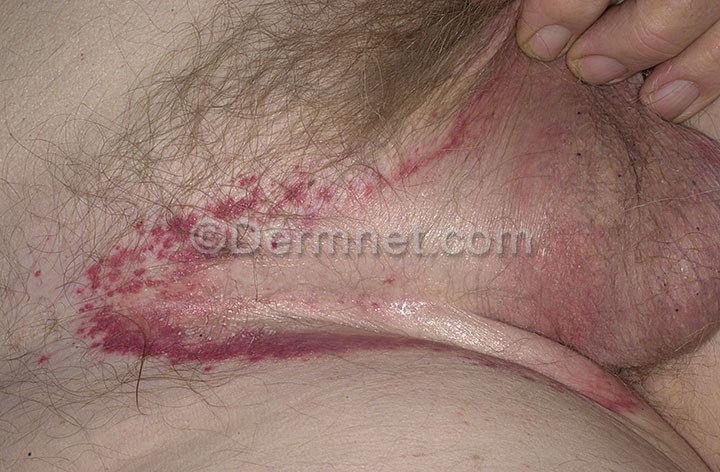
Disease: Tinea Ringworm Candidiasis and other Fungal Infections